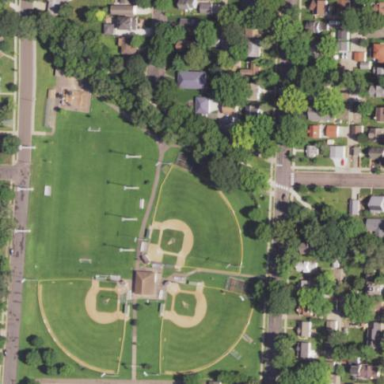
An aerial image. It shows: Baseball pitch for leisure and sports activities.